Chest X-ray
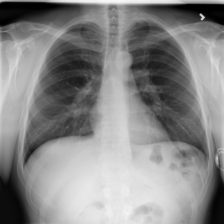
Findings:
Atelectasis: negative
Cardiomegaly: negative
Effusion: negative
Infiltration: negative
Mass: negative
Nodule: positive
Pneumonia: negative
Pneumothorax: negative
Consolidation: negative
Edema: negative
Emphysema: negative
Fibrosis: negative
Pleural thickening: negative
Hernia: negative